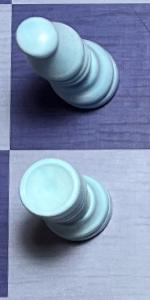
Label: Rook_White